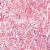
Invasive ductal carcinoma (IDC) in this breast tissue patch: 0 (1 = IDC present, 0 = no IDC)